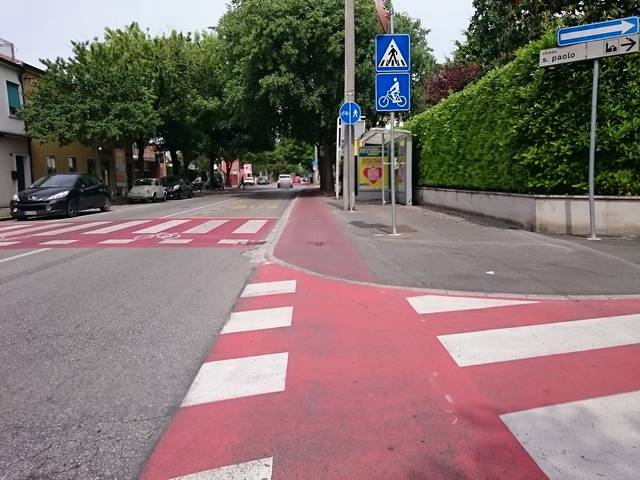
Region: Italy
Coordinates: 45.388, 11.896